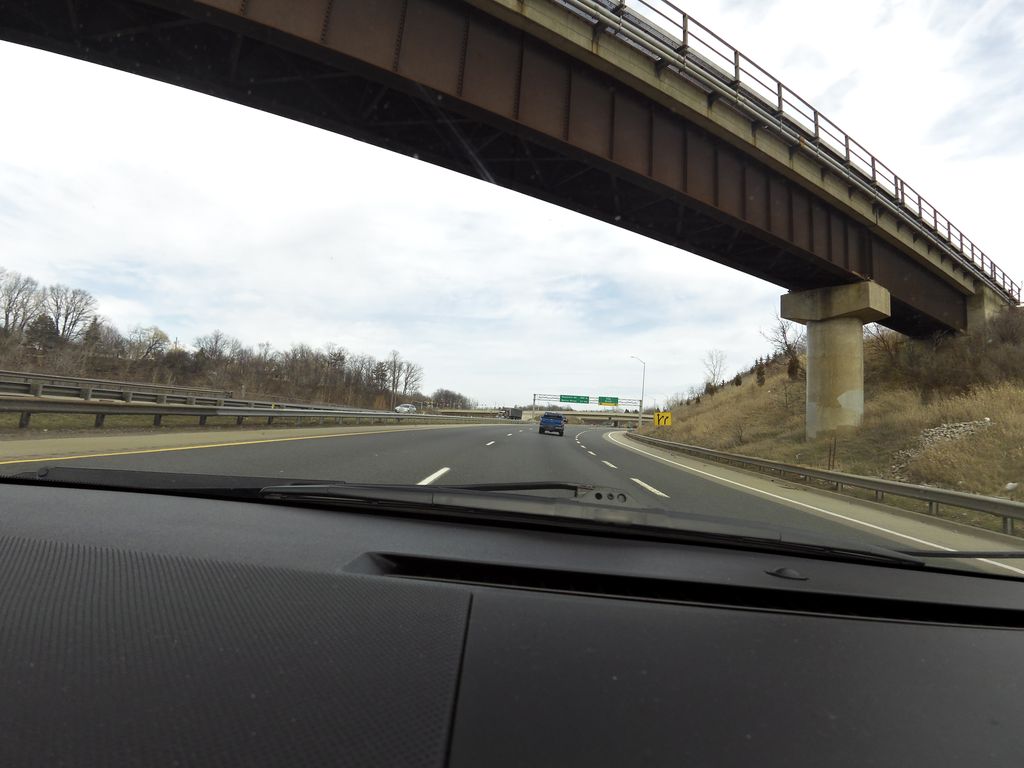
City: hamilton